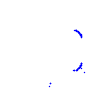
Particle: proton